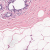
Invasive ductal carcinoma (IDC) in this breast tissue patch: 0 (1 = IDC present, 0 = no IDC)